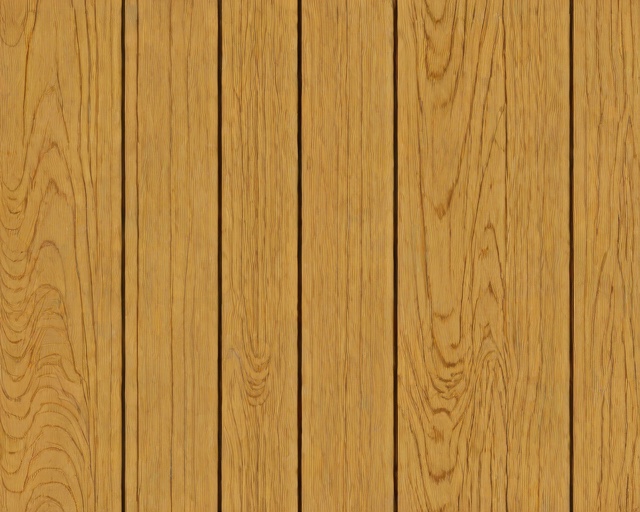
Category: Thank You